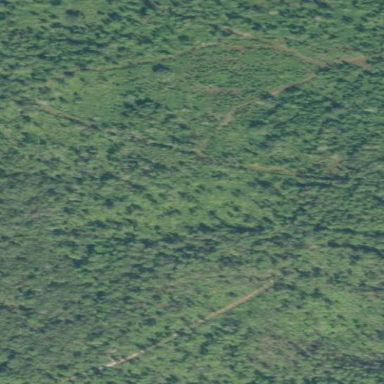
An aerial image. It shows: Mixed leaf woodland.